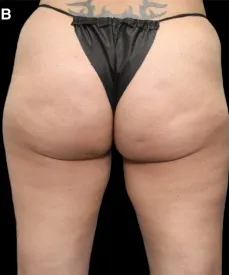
Case study 5. A 48-year-old female is shown after liposuction, fat grafting, and abdominoplasty (A-C).
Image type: medical_photograph (skin_photograph)